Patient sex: F
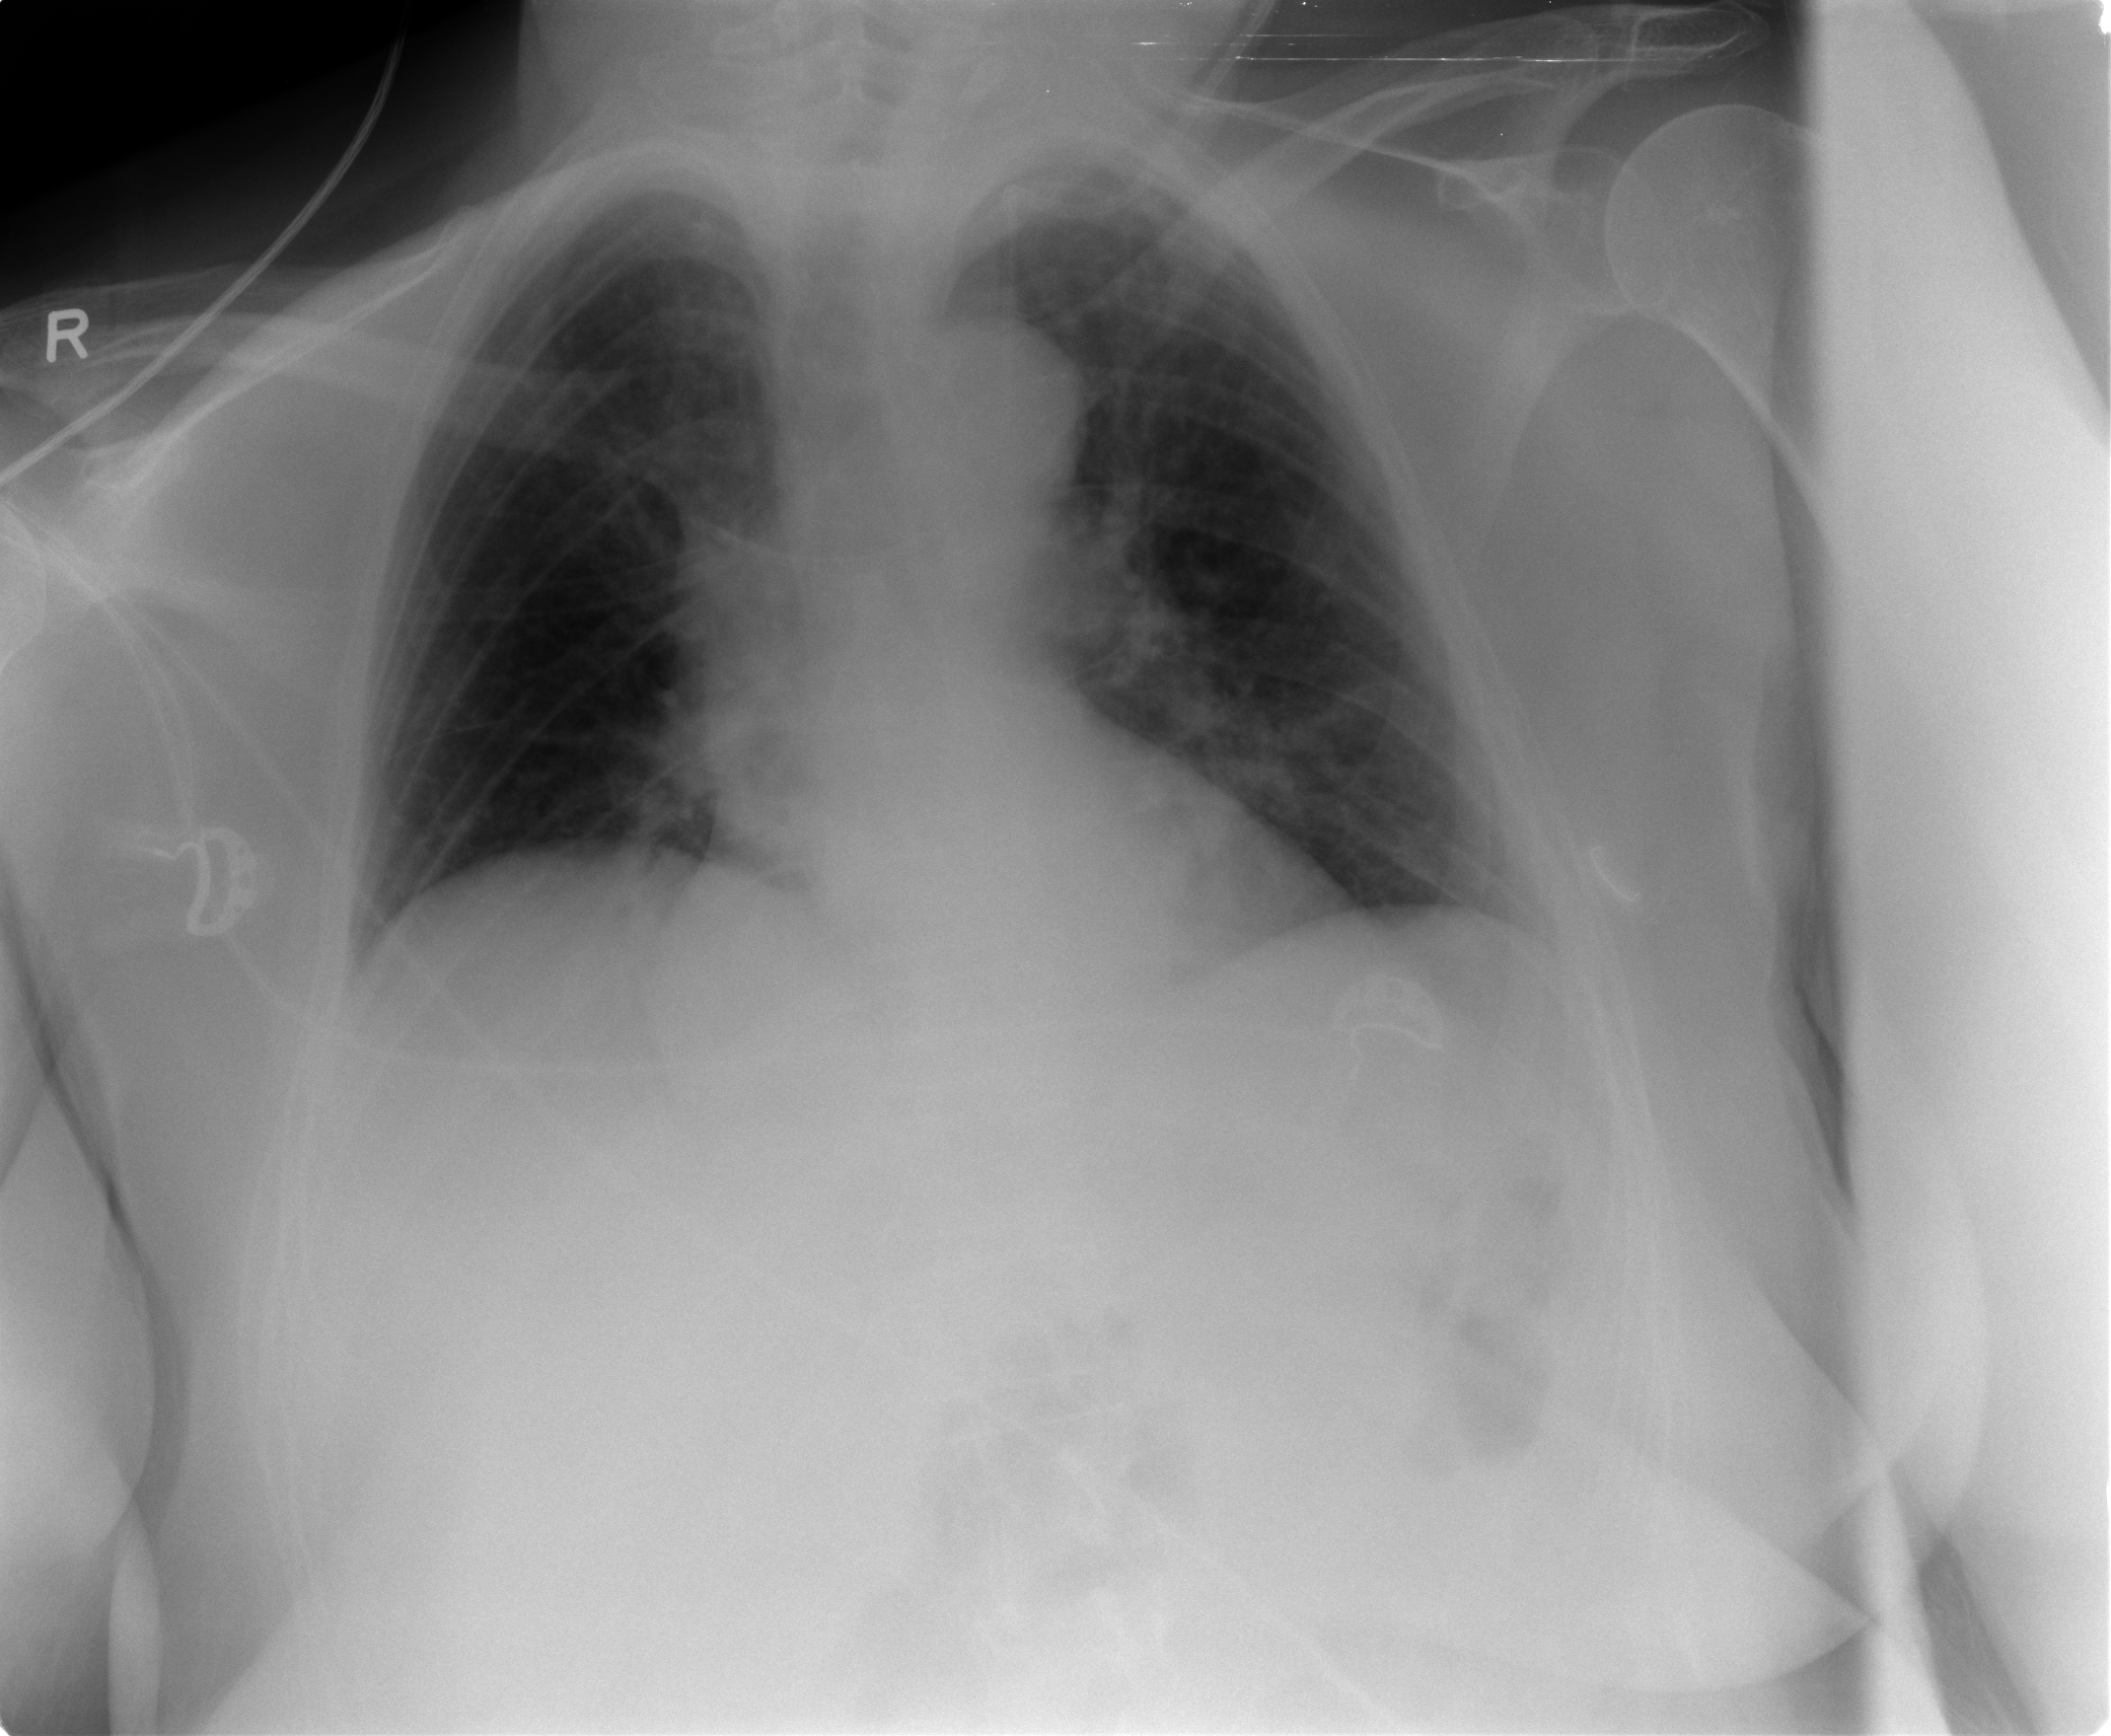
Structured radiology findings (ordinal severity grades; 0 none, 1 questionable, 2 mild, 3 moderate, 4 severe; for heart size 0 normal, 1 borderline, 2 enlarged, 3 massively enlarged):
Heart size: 0
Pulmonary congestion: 2
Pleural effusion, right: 0
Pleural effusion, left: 0
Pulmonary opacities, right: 0
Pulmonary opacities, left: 0
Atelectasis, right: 0
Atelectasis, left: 0